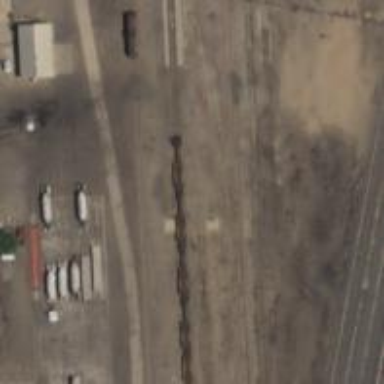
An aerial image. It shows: Abandoned railway yard.